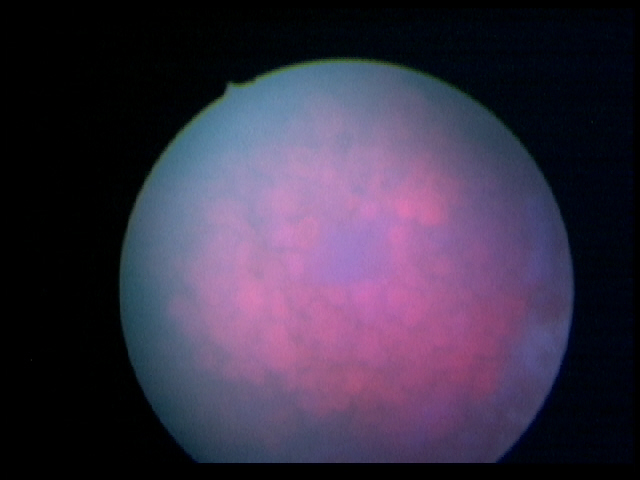
Modality: BLC
Class: Malignant
Subclass: HighGradePapillary
Lesion: L1
Stage: T1
Morphology: Papillary
Bladder cancer association: Yes